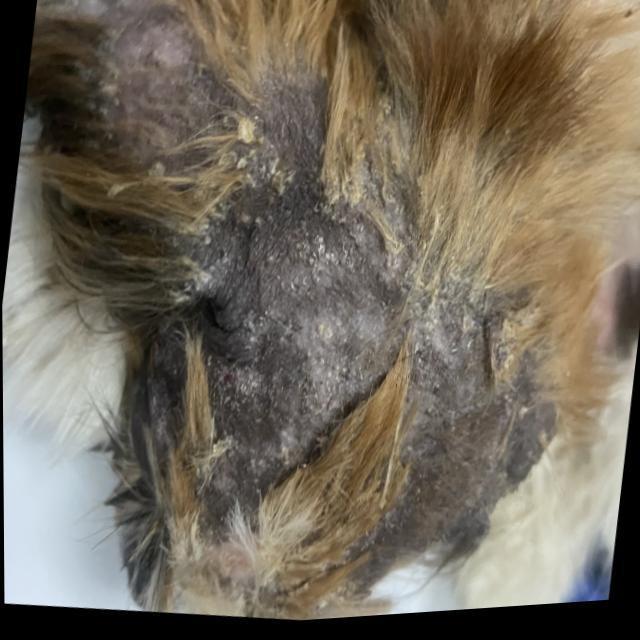
Canine demodicosis (Demodex mange) — caused by Demodex canis mites. Presents with alopecia, follicular papules, pustules, and comedones. Often localized on face and forelimbs.